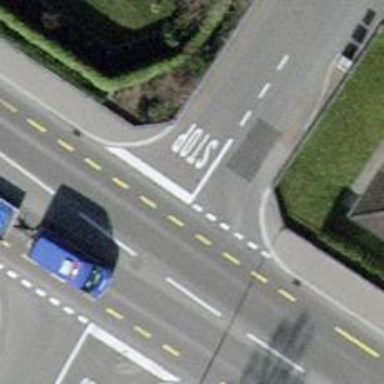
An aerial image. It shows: Stop road.